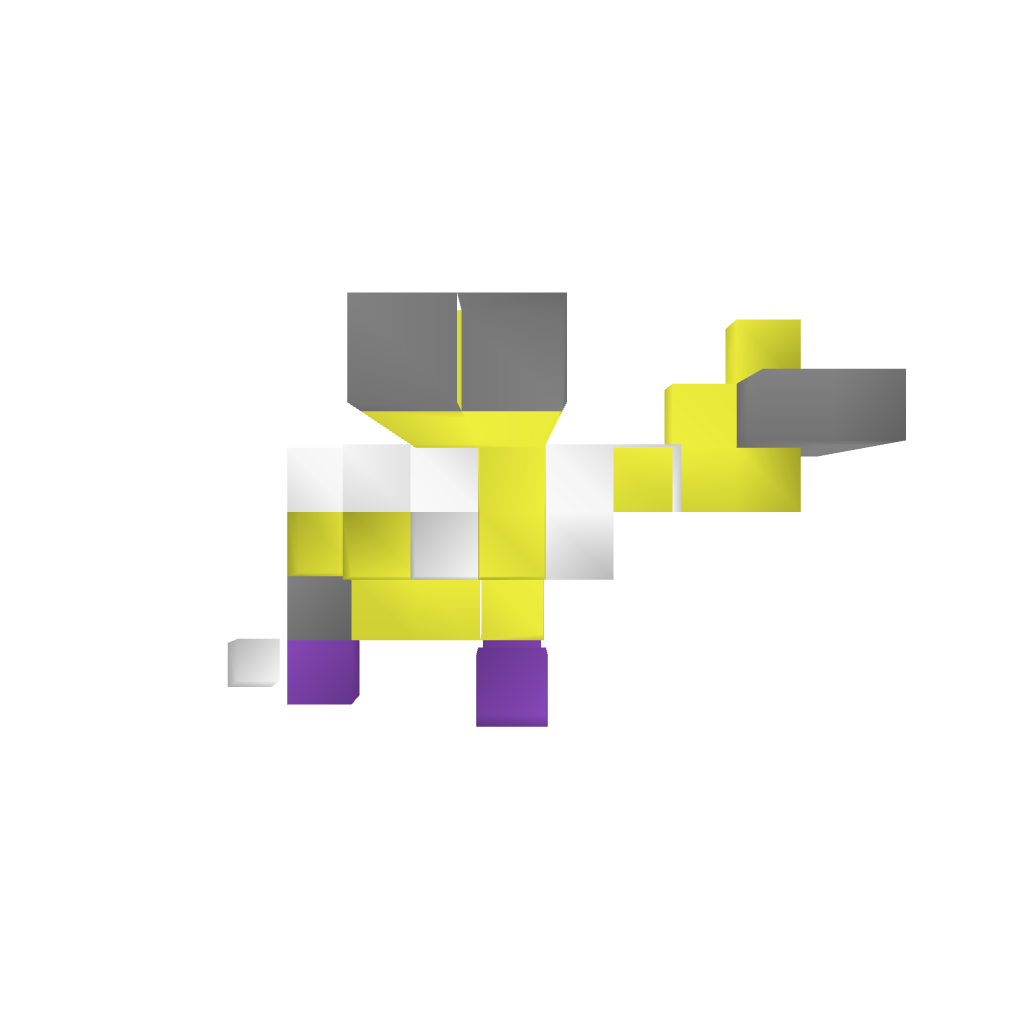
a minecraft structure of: Little-Wood-Plane bad low quality